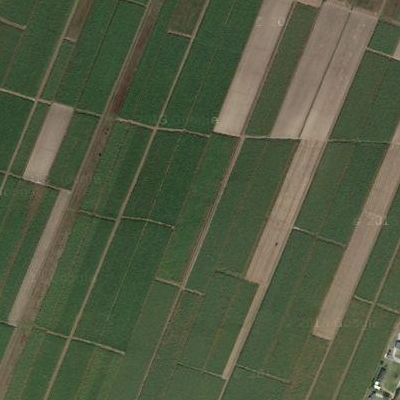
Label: Field